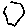
Label: hexagon